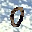
Label: 0